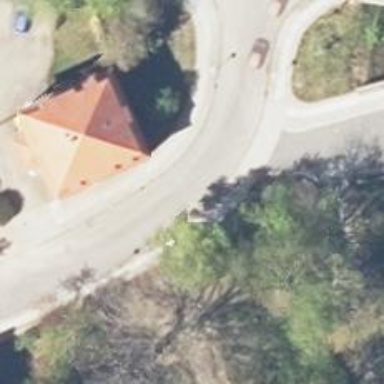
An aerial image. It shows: Smoothly paved residential road.